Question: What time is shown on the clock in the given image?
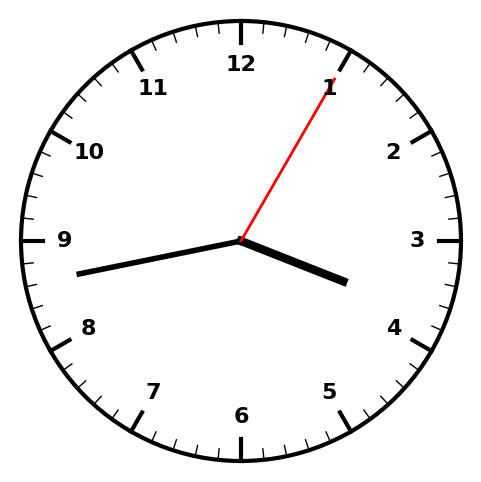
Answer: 03:43:05